Here is the continuous-wavelet rendering of a rotor kit's vibration signal. Determine the machine's mechanical condition. Answer with exactly one of: normal, misalignment, unbalance, looseness.
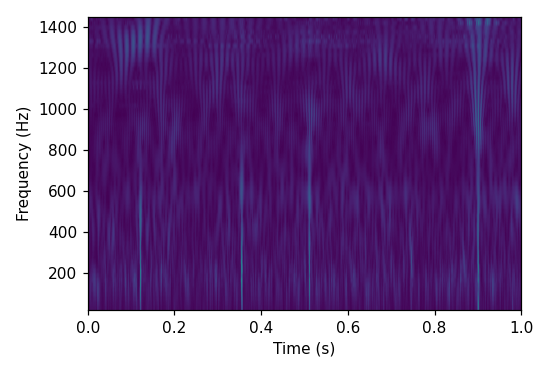
Answer: normal